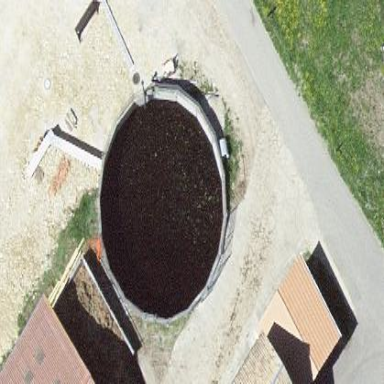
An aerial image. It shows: Silo.